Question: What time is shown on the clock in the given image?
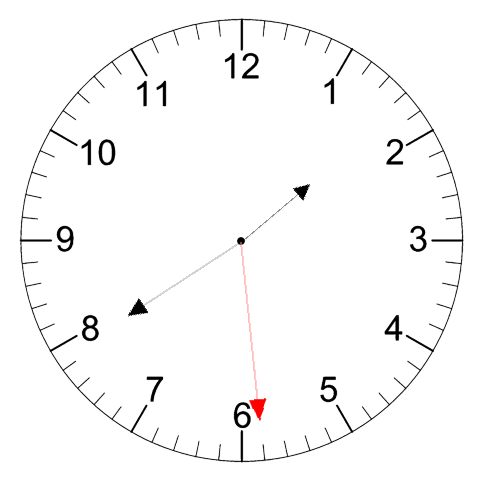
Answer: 01:39:29